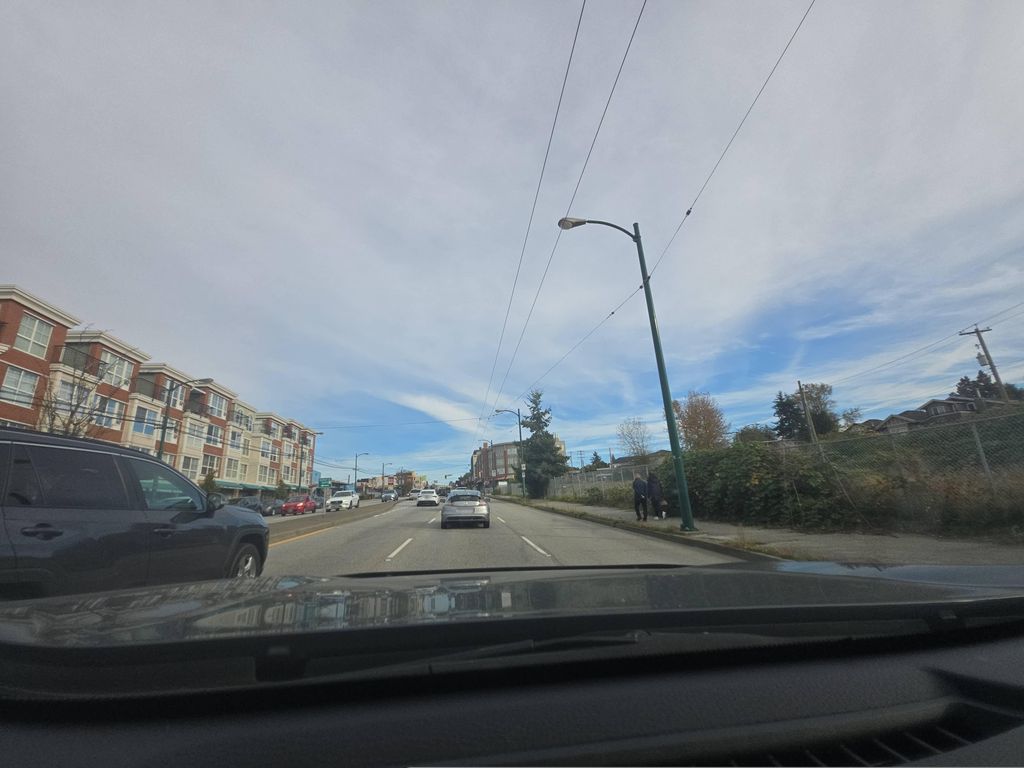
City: vancouver